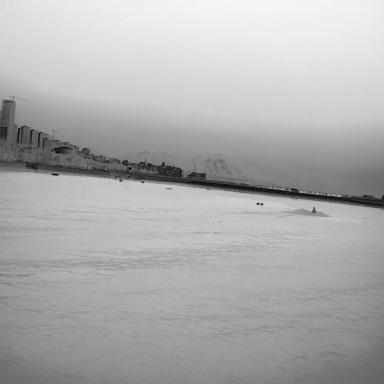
There is a canoe in the infrared image.